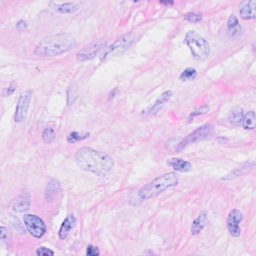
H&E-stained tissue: Breast